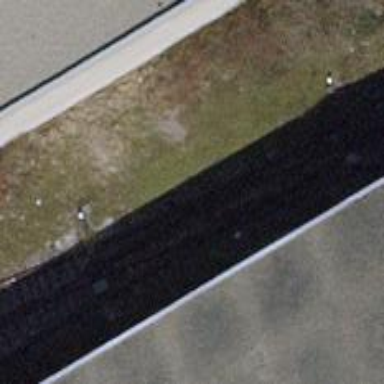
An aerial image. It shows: Single railway spur track.